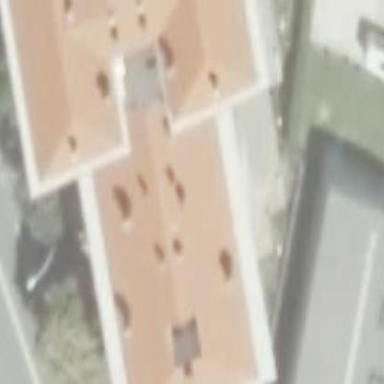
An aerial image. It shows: Part of building.